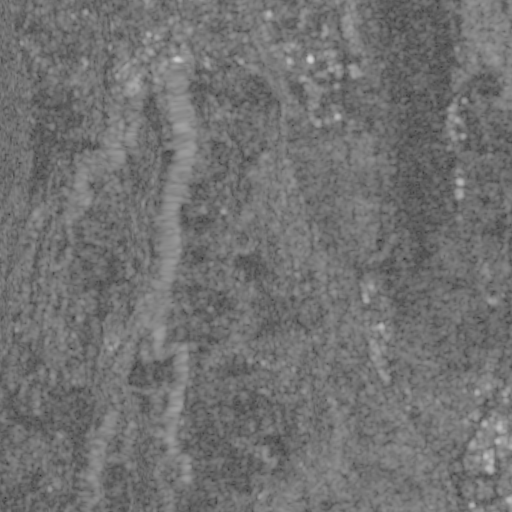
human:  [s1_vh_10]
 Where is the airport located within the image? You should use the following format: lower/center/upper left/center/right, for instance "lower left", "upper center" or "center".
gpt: The airport is located in the upper right of the image.
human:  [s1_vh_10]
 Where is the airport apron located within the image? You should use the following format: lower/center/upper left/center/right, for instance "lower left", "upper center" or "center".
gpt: The airport apron is located in the upper right of the image.
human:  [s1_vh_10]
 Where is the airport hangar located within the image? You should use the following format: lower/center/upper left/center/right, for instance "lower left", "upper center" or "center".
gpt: The airport hangar is located in the upper right of the image.
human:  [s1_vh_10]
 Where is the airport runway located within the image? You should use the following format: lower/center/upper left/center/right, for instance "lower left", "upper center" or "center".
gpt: The airport runway is located in the upper right of the image.
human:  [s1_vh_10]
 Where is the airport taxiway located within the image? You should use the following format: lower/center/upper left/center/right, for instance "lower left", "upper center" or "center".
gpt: The airport taxiway is located in the upper right of the image.
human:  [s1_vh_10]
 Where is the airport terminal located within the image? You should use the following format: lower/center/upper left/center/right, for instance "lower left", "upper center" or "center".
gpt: The airport terminal is located in the upper right of the image.
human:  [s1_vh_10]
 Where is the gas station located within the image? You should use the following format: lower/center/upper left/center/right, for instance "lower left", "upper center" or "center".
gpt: The gas station is located in the upper right of the image.
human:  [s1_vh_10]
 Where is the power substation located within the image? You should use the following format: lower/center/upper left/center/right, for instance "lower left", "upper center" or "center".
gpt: The power substation is located in the center of the image.
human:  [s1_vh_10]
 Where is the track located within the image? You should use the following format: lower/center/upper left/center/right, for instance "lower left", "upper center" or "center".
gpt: There is no track in the image.

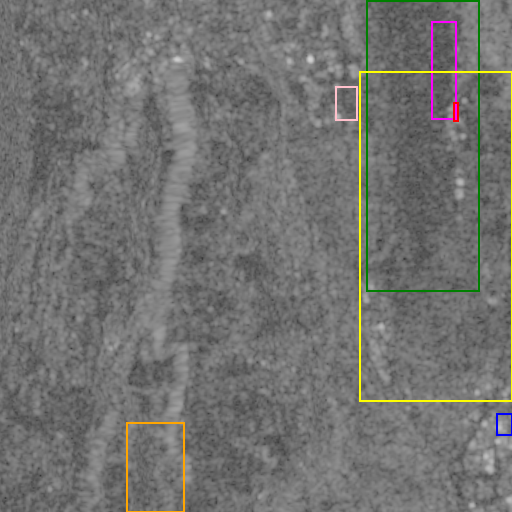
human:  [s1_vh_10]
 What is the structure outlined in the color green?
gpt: The structure outlined in green is an airport.
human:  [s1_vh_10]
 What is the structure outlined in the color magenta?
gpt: The structure outlined in magenta is an airport apron.
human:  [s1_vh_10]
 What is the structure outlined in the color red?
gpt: The structure outlined in red is an airport terminal.
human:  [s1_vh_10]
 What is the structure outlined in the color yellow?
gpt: The structure outlined in yellow is a crop field.
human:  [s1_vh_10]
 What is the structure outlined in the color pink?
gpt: The structure outlined in pink is a park.
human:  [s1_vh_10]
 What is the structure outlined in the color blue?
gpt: The structure outlined in blue is a parking lot.
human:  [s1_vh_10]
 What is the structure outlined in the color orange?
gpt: The structure outlined in orange is a quarry.
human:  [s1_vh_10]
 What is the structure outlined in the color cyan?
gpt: There is no cyan outline.